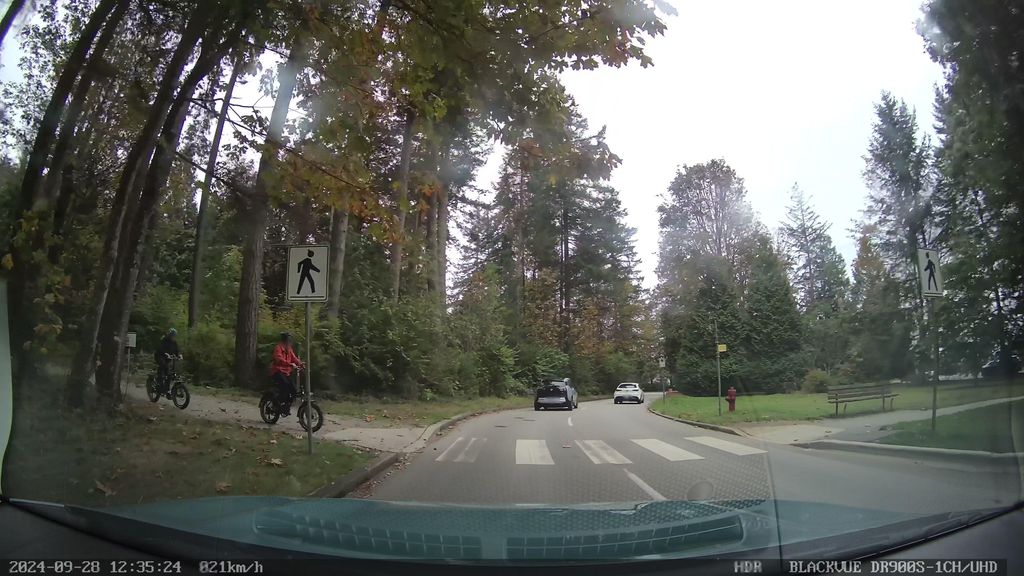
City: vancouver